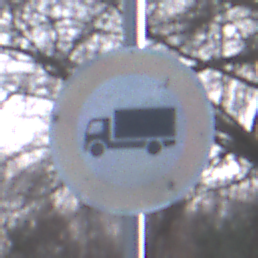
Verkehrszeichen: VerbotFuerKraftfahrzeugeUeberDreiKommaFuenfTonnen
Umgebung: Outdoor, Nature
Tageszeit: MorningAfternoon
Wetter: PartlyCloudy
Licht: Natural
Jahreszeit: NotSpecified
Kontrast: HighContrast